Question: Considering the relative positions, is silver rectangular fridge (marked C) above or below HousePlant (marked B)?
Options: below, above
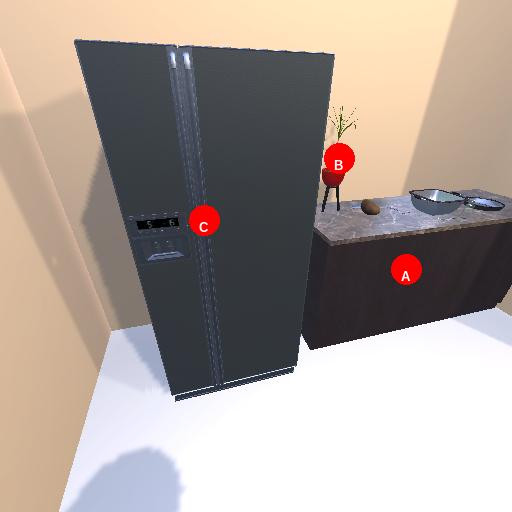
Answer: below